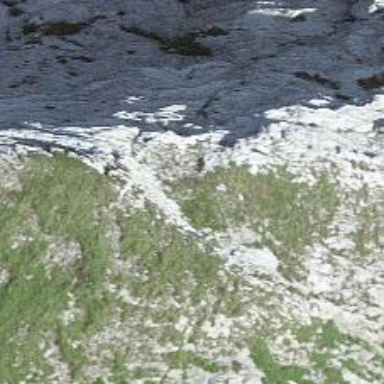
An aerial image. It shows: Natural cliff.